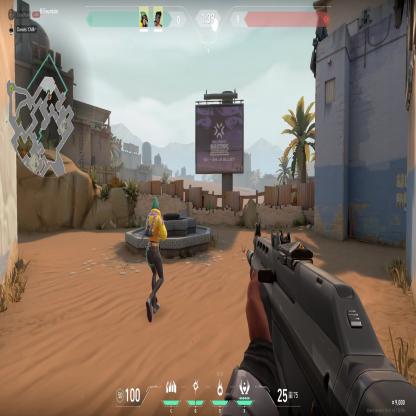
Label: teammate